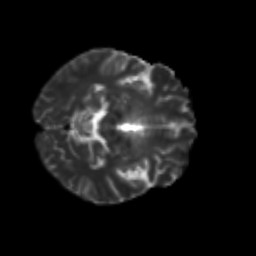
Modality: T2w
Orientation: axial
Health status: ill
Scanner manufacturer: siemens
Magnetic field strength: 3 T
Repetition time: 6.8 s
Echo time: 0.097 s